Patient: sex M, age 76
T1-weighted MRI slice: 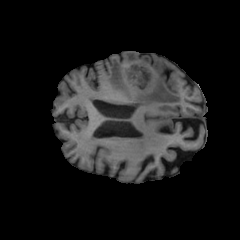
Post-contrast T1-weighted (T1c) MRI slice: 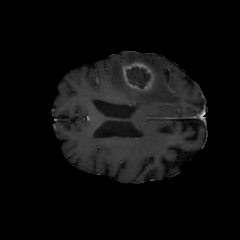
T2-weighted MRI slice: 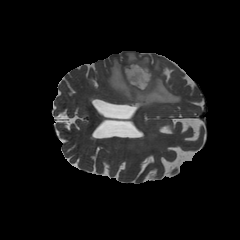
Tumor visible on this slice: yes
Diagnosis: Glioblastoma, IDH-wildtype
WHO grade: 4